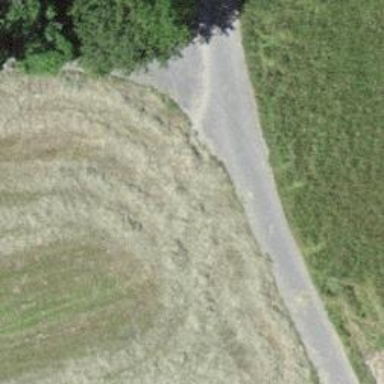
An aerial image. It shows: Well-maintained track road with grade 1 tracktype.